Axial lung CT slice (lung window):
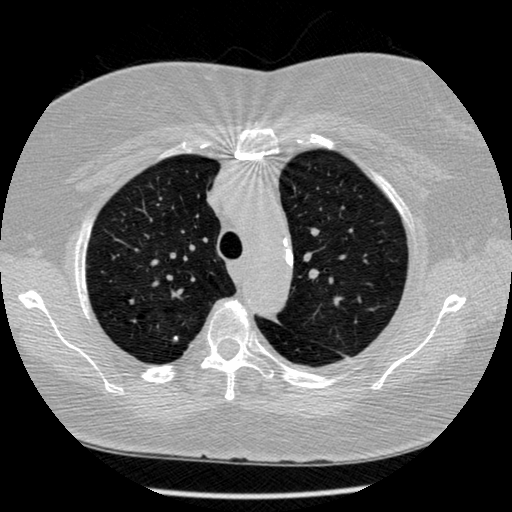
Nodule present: yes
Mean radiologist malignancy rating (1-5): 2